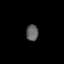
Tissue: lung
Cell type: Fibroblasts
Senescence score: 0.6177
Nuclear area (px): 192
Mean DAPI intensity: 98.276